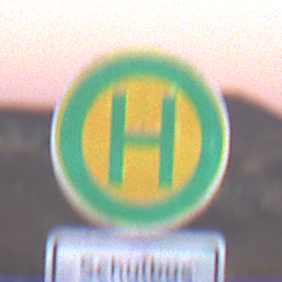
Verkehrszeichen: Haltestelle
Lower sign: ZeitangabenMitBeschraenkungAufWochentage5
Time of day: Dusk
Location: Outdoor (Nature)
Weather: Clear
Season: NotSpecified
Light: Natural